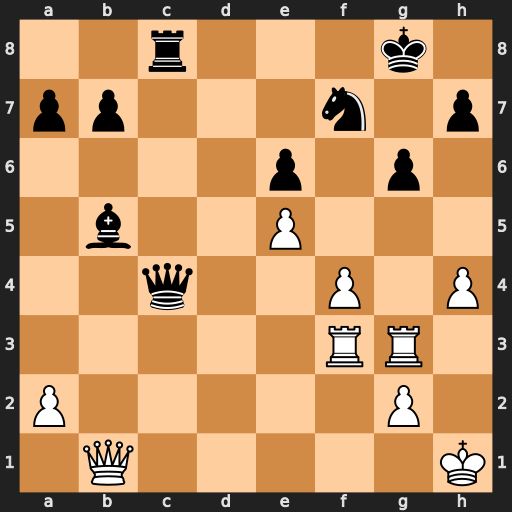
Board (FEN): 2r3k1/pp3n1p/4p1p1/1b2P3/2q2P1P/5RR1/P5P1/1Q5K
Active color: w
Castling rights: -
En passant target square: -
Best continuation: Rc3 Qxc3 Rxc3 Rxc3 Qxb5